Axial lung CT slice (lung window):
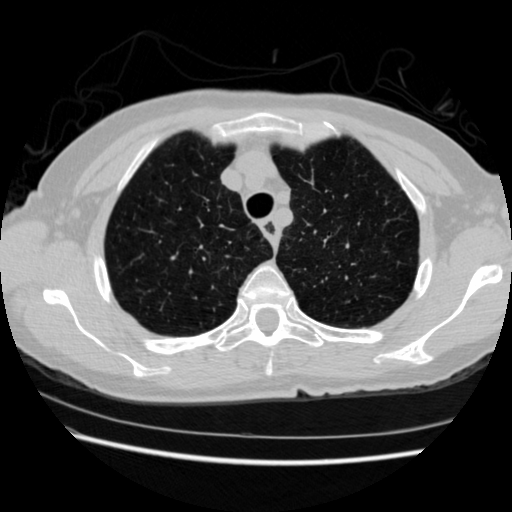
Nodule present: no